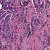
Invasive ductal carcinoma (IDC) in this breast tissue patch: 1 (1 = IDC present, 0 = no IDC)